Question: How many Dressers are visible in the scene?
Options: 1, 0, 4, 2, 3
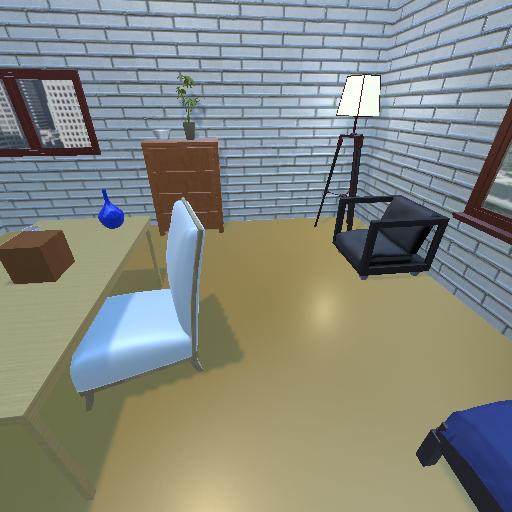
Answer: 1